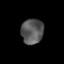
Tissue: prostate
Cell type: T cells
Senescence score: 0.3129
Nuclear area (px): 545
Mean DAPI intensity: 87.91